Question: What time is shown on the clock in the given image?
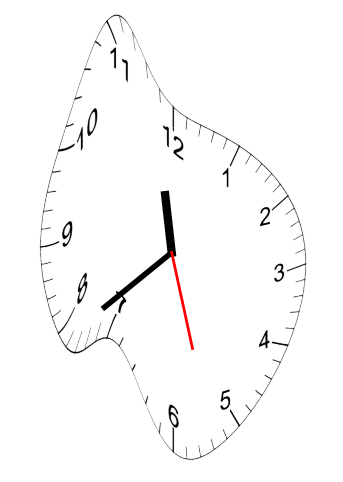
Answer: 11:38:27